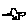
Label: square